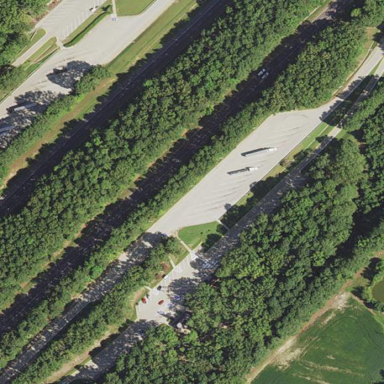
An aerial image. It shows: Rest area along the road.